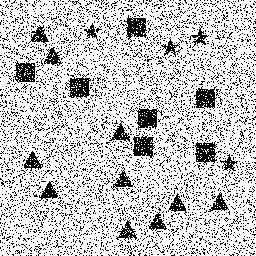
Squares: 7
Triangles: 10
Stars: 4
Total shapes: 21